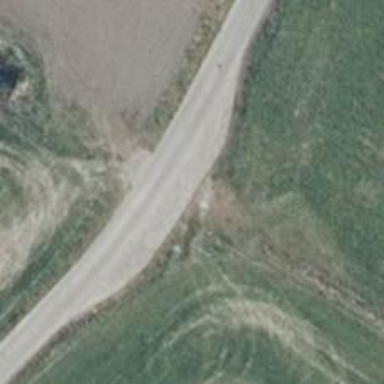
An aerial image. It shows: Passing place on the road.